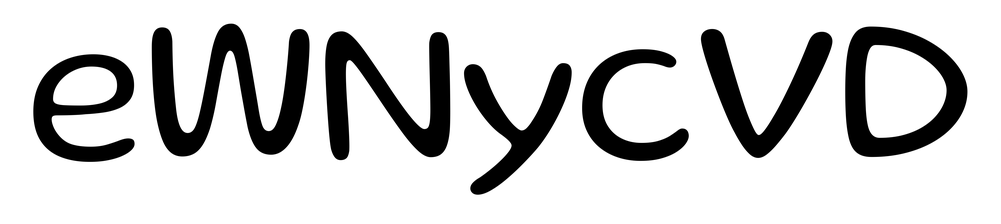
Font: Gluten_Light